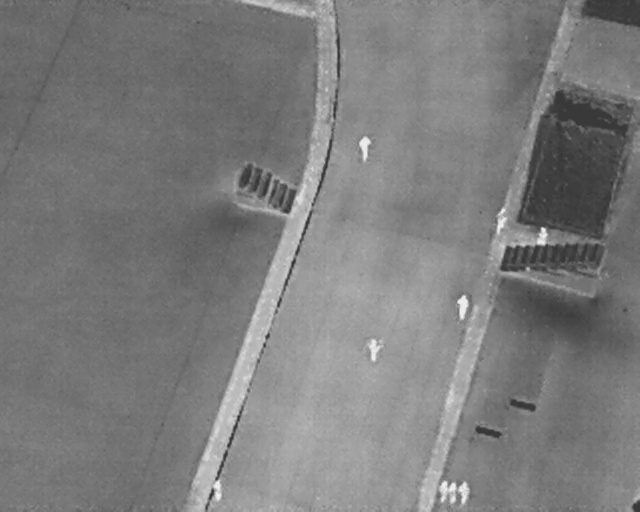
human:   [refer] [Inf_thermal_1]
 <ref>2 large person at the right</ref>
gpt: <box>[[70, 58, 74, 61, 2], [75, 41, 80, 43, 6]]</box>

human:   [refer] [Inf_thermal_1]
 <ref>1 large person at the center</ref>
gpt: <box>[[56, 66, 60, 69, 2]]</box>

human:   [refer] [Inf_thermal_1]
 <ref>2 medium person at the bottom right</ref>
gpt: <box>[[68, 95, 72, 97, 2], [70, 94, 74, 97, 2]]</box>

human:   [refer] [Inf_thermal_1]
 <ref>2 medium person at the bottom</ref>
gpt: <box>[[32, 94, 35, 96, 2], [67, 95, 71, 97, 2]]</box>